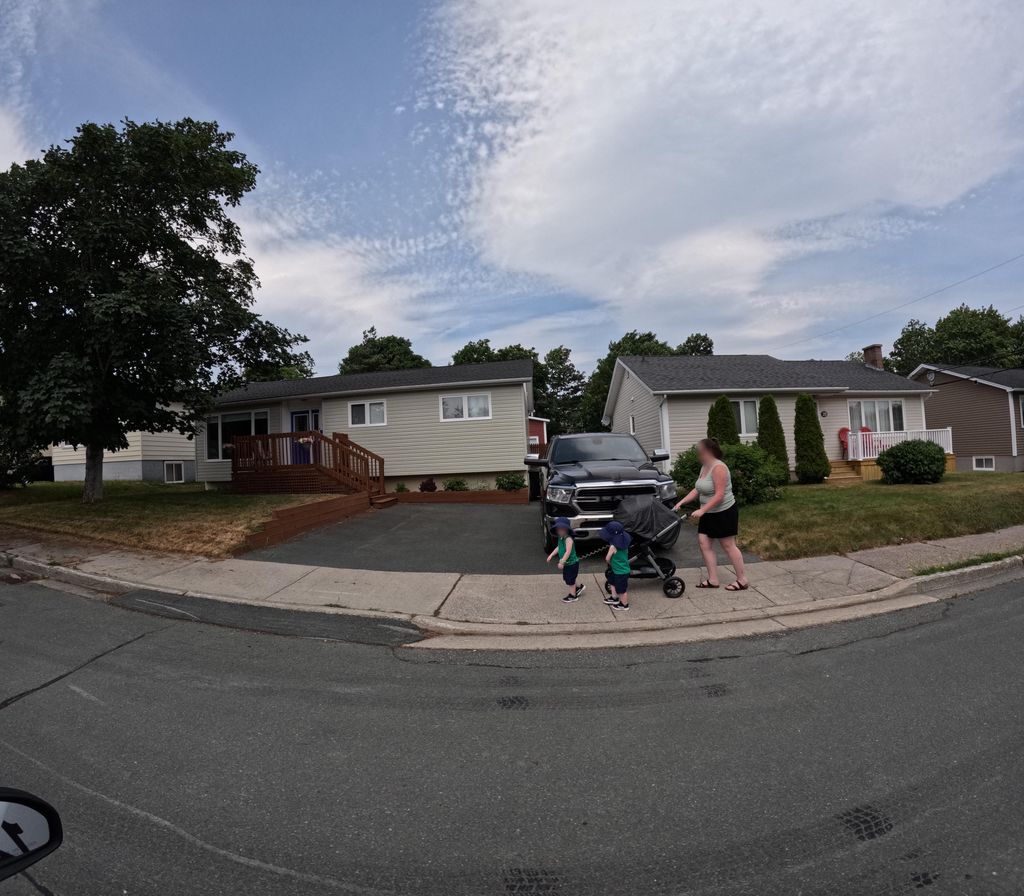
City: st_johns